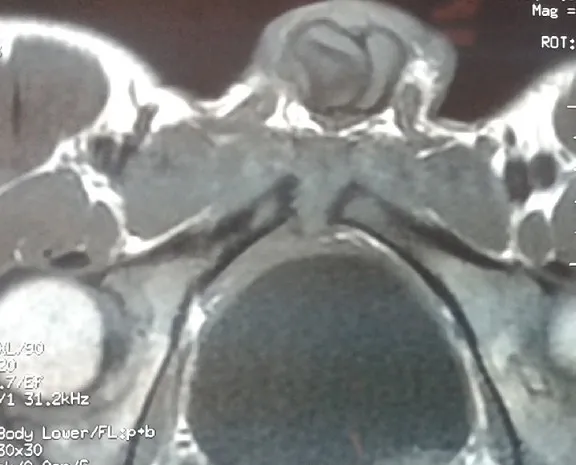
The magnetic resonance imagery (MRI) T1 of the pelvis showed bone oedema of symphysis pubis and abdominal muscles.
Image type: radiology (mri)